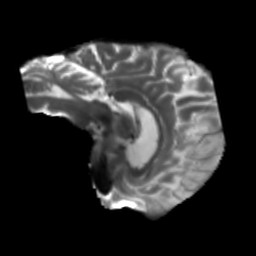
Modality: T2w
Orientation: sagittal
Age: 60
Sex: male
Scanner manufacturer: siemens
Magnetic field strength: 3 T
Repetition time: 5.25 s
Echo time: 0.08 s